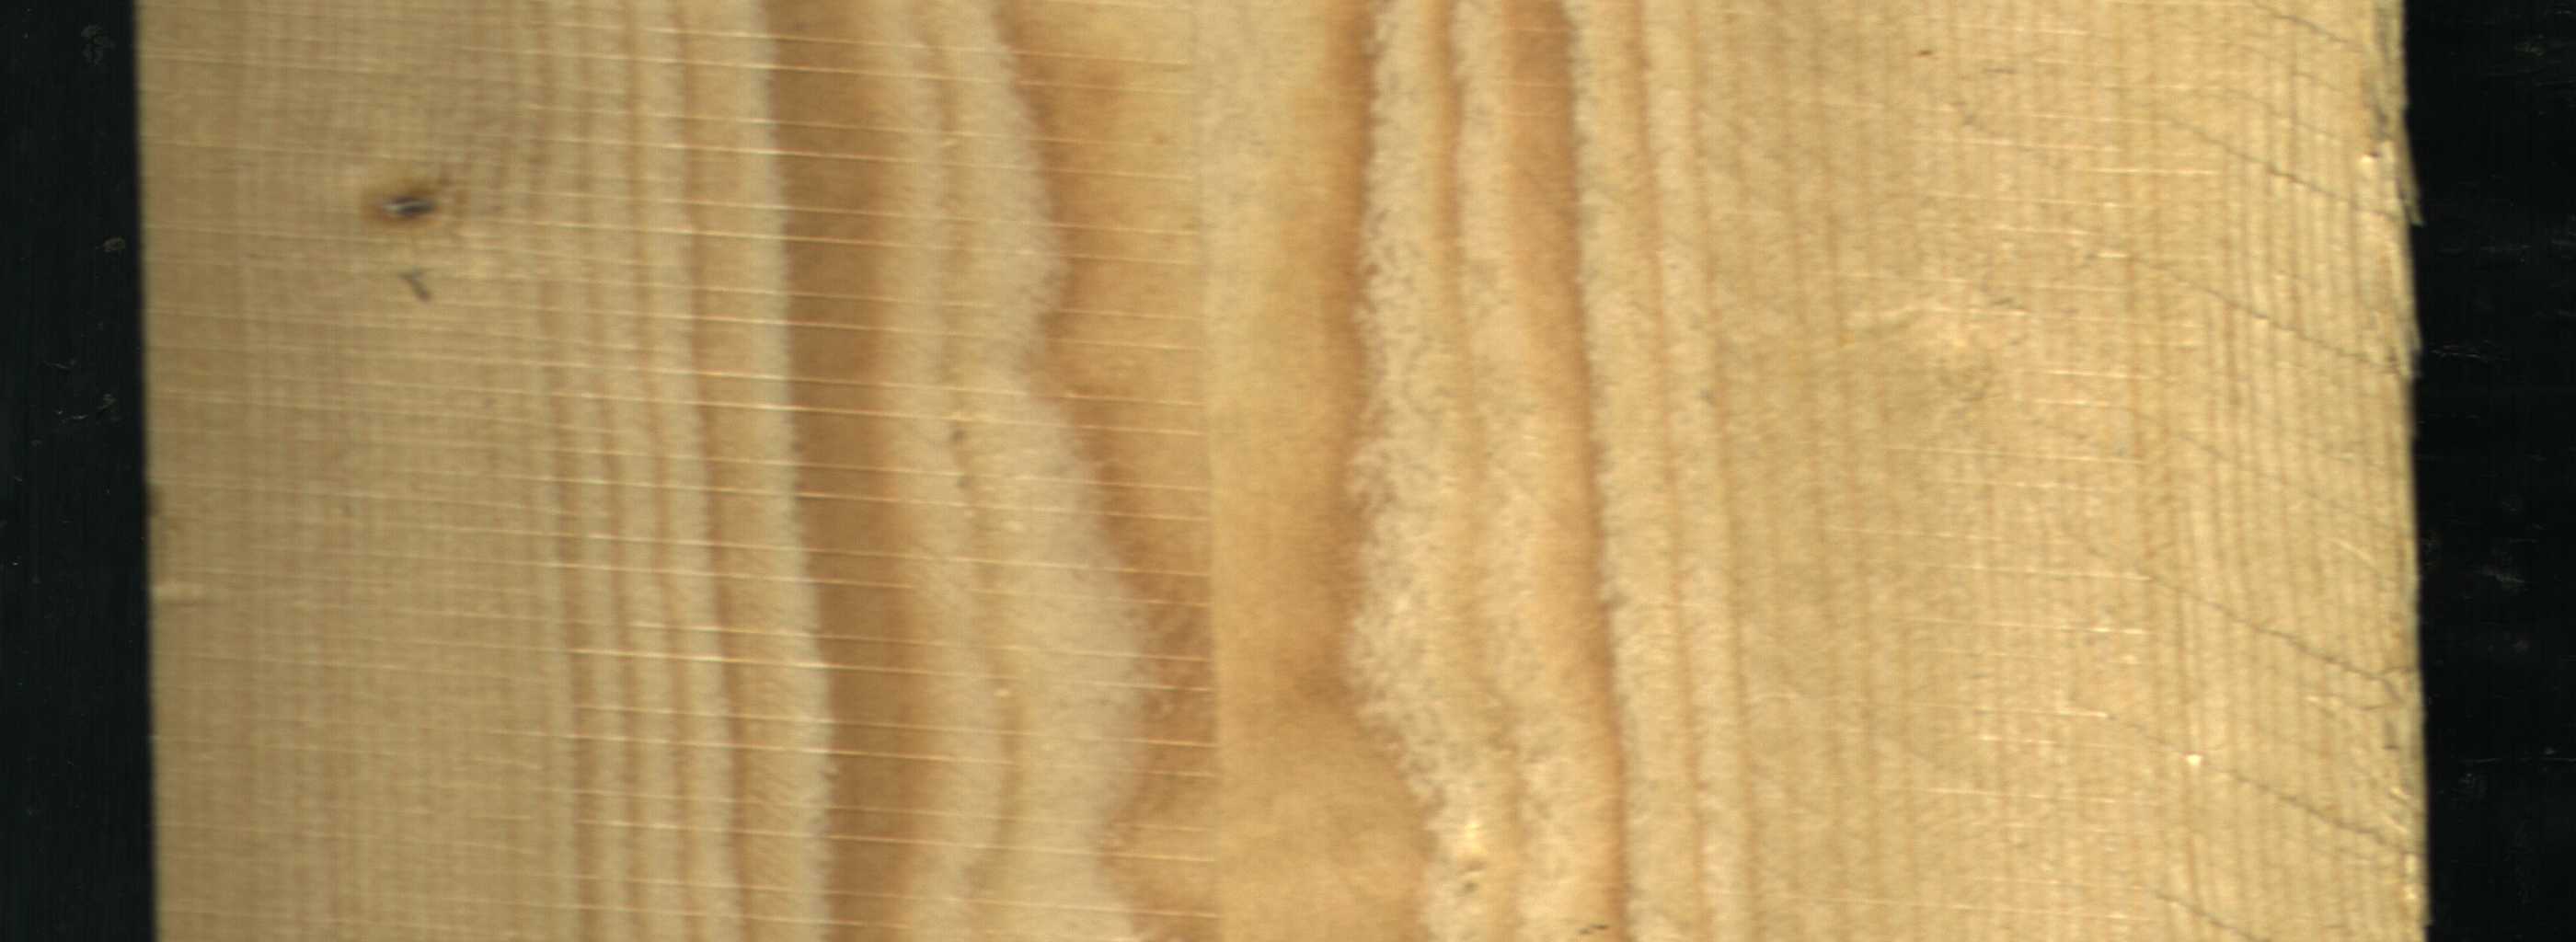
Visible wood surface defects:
Live_Knot